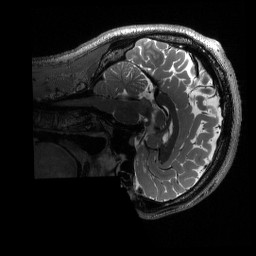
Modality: T2w
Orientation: sagittal
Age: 24
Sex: male
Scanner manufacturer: siemens
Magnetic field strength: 3 T
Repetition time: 3.2 s
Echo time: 0.563 s